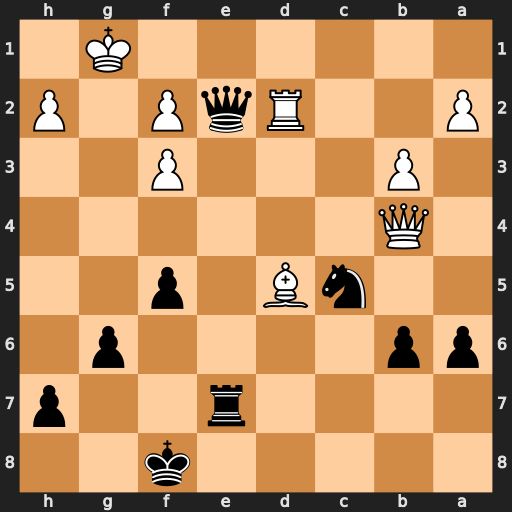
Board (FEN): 5k2/4r2p/pp4p1/2nB1p2/1Q6/1P3P2/P2RqP1P/6K1
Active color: b
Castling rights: -
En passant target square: -
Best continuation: Qe1+ Kg2 Re2 Rxe2 Qxb4